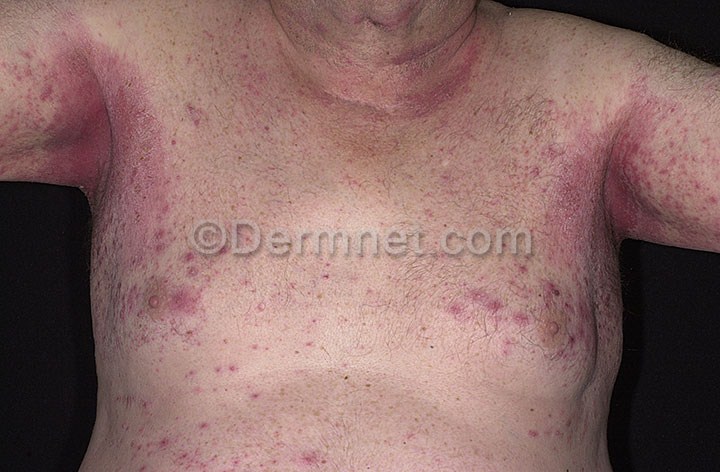
Disease: Tinea Ringworm Candidiasis and other Fungal Infections